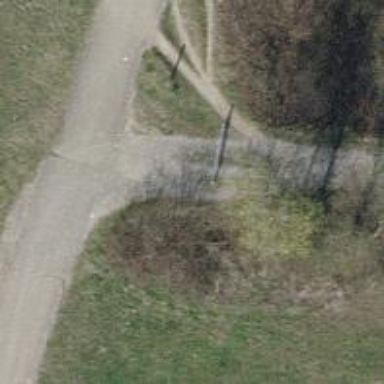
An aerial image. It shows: Swing gate.